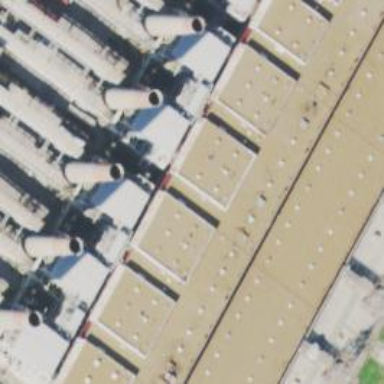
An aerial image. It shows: Generator with steam turbine as its type.